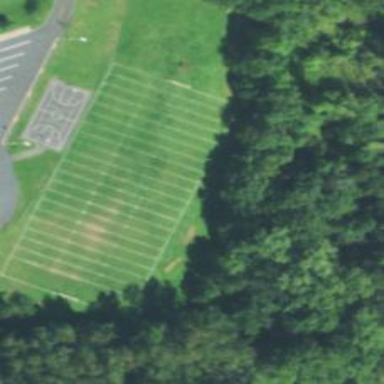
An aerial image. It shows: American football pitch for leisure and sport activities.